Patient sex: M
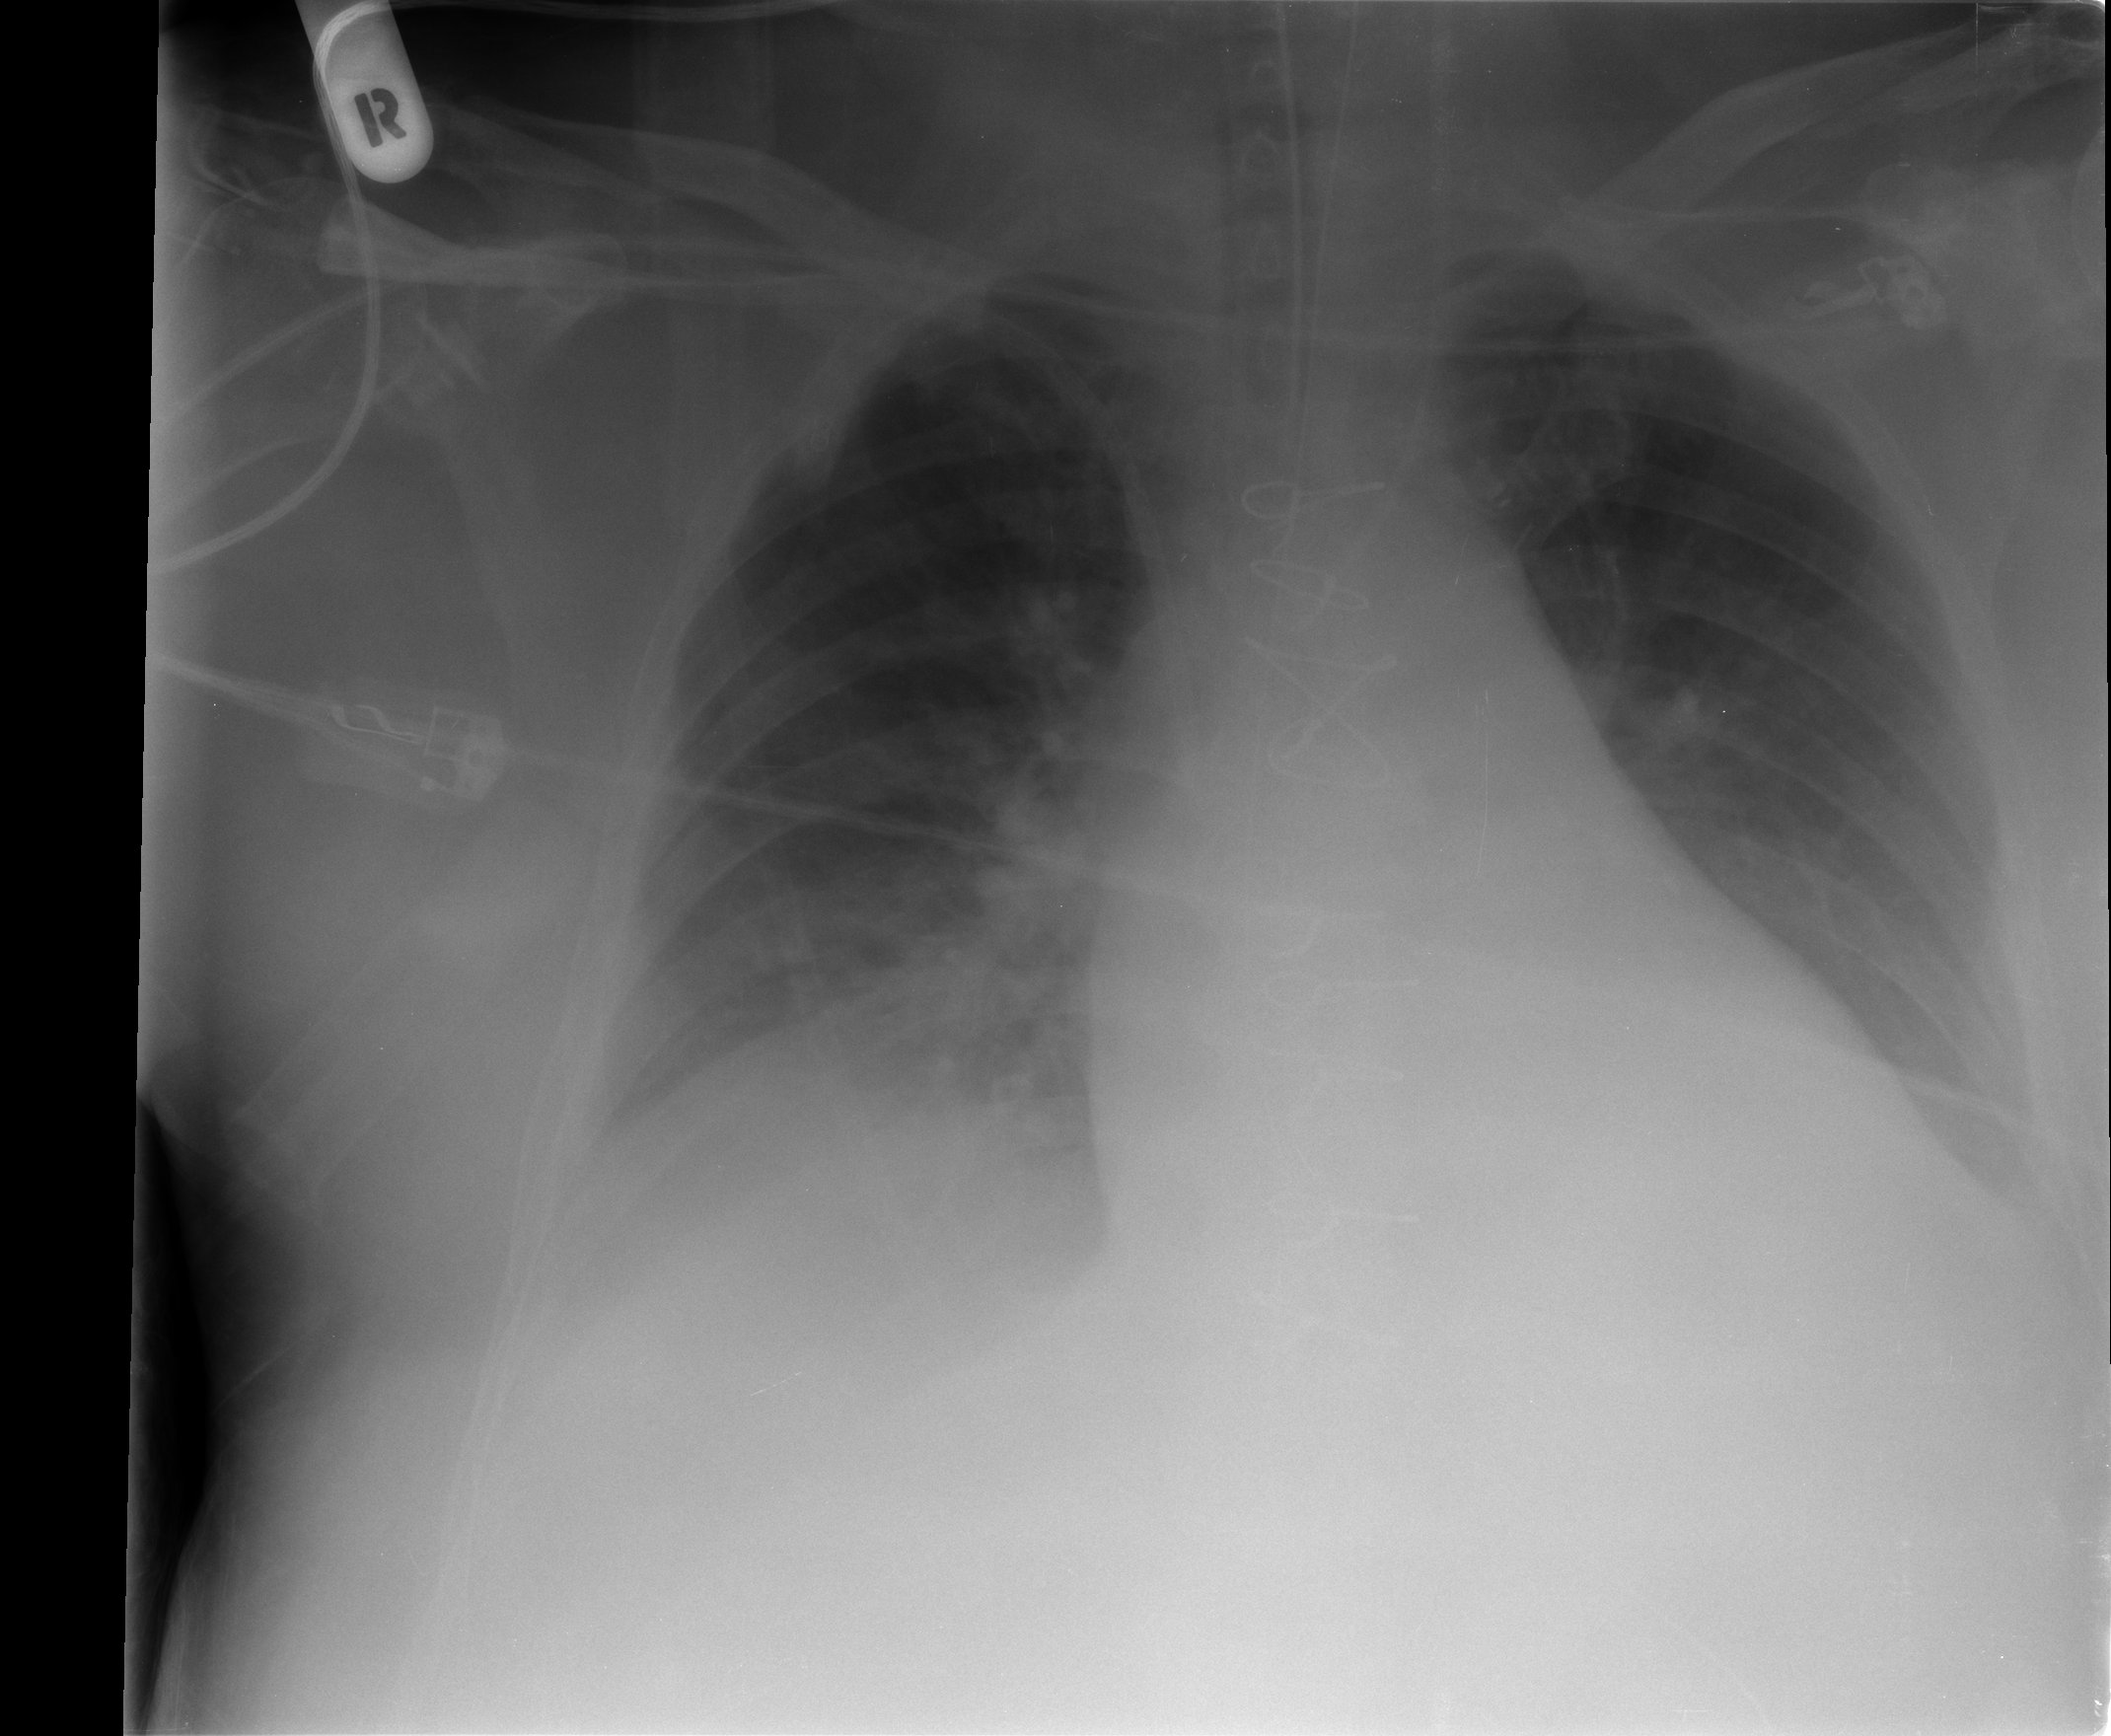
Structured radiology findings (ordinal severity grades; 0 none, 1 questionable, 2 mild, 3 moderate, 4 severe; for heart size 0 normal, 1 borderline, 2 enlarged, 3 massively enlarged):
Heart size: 2
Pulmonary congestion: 1
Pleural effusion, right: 2
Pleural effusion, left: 2
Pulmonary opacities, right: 0
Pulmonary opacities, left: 0
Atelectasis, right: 2
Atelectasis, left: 2